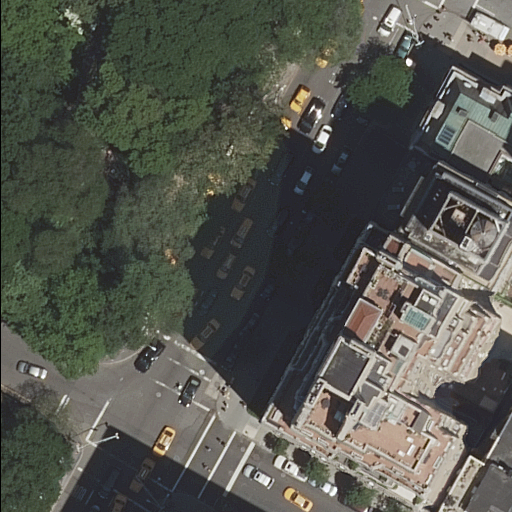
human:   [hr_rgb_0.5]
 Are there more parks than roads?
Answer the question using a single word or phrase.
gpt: no

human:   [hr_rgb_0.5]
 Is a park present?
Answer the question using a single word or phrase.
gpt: yes

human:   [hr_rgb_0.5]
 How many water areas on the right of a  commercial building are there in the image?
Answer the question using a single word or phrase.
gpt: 0

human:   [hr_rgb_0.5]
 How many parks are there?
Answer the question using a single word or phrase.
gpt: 1

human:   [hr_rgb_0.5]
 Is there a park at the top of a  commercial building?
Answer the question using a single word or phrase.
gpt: no

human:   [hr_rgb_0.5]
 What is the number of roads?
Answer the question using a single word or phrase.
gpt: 14

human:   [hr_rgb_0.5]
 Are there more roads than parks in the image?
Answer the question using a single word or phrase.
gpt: yes

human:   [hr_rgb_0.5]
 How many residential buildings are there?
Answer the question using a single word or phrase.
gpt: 4

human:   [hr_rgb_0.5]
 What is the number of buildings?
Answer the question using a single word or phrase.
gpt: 4

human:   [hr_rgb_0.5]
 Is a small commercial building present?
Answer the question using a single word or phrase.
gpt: no

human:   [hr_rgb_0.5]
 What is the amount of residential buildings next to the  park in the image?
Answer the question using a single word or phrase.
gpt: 4

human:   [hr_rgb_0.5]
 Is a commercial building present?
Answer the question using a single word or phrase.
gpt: no

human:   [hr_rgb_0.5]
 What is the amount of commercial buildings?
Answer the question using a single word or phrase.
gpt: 0

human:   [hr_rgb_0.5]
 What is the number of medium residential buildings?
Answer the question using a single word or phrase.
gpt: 3

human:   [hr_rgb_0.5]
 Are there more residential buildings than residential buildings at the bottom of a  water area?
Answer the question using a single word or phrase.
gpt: yes

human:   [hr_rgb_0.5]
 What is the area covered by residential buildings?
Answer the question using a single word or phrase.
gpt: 2275m2

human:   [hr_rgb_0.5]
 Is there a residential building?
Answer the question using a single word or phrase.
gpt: yes

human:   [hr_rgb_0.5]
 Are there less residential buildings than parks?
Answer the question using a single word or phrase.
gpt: no

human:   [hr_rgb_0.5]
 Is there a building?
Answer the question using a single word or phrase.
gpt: yes

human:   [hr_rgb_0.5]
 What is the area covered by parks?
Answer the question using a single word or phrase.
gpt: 10410m2

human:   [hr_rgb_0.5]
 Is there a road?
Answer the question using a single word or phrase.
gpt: yes

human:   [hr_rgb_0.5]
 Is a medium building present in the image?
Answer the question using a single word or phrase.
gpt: yes

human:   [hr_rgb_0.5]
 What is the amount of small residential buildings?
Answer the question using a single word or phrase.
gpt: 0

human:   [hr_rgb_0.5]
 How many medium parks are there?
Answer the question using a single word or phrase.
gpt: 0

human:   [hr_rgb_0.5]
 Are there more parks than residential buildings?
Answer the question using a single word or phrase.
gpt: no

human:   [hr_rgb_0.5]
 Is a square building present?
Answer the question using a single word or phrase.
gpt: no

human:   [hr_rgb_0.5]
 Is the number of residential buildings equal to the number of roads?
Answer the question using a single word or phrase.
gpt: no

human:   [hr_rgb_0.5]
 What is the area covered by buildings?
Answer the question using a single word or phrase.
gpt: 2275m2

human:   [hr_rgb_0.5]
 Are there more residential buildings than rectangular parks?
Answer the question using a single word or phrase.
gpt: yes

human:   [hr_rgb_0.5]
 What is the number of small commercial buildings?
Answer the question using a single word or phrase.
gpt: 0

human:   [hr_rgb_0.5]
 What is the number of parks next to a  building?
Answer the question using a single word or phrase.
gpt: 1

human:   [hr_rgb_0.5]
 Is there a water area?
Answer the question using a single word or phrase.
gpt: no

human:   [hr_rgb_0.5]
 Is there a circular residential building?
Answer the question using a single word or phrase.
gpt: no

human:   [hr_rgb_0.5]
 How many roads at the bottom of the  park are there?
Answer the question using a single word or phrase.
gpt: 14

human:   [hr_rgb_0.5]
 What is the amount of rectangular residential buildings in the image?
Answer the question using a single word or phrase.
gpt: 3

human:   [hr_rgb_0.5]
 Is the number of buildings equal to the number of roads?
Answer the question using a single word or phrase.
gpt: no

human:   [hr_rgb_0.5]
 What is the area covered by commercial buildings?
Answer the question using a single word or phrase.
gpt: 0m2

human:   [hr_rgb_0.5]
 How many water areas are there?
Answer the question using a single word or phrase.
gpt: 0

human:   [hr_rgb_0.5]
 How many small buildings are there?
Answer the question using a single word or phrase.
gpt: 0

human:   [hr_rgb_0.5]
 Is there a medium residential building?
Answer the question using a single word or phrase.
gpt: yes

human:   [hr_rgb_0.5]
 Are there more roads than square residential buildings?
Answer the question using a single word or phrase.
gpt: yes

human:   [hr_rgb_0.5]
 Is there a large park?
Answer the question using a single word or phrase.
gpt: yes

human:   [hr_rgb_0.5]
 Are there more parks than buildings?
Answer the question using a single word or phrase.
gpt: no

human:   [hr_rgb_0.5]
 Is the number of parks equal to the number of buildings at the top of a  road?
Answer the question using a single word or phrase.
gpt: no

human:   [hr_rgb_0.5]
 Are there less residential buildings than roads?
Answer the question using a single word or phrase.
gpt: yes

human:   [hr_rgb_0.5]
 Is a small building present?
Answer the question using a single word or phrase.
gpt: no

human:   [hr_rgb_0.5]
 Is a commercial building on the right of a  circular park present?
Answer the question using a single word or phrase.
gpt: no

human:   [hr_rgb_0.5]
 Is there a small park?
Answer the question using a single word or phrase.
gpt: no

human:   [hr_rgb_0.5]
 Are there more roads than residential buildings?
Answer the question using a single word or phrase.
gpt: yes

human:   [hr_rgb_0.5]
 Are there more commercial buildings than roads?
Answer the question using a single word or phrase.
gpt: no

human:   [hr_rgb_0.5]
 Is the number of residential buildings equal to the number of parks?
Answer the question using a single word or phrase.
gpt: no

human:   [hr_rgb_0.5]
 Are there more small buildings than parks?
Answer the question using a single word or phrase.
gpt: no

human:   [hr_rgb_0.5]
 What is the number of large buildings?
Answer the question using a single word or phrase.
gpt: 1

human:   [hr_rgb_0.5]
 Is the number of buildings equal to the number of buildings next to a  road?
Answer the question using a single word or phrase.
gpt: yes

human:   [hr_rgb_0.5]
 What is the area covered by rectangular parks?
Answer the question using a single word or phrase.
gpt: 10410m2

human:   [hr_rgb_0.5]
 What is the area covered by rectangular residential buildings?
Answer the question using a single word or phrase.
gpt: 909m2

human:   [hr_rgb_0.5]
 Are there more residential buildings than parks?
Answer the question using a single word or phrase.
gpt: yes

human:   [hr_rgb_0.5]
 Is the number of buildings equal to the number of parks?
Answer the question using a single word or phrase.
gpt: no

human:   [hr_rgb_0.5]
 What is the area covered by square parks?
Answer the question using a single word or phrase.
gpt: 0m2

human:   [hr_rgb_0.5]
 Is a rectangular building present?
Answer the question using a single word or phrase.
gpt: yes

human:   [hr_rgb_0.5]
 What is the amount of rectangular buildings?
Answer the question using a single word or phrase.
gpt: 3

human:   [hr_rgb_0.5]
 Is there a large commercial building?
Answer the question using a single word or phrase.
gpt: no

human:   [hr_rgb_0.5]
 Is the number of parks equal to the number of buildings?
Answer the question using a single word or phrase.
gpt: no

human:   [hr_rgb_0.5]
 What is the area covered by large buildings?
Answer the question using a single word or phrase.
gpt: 1365m2